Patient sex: M
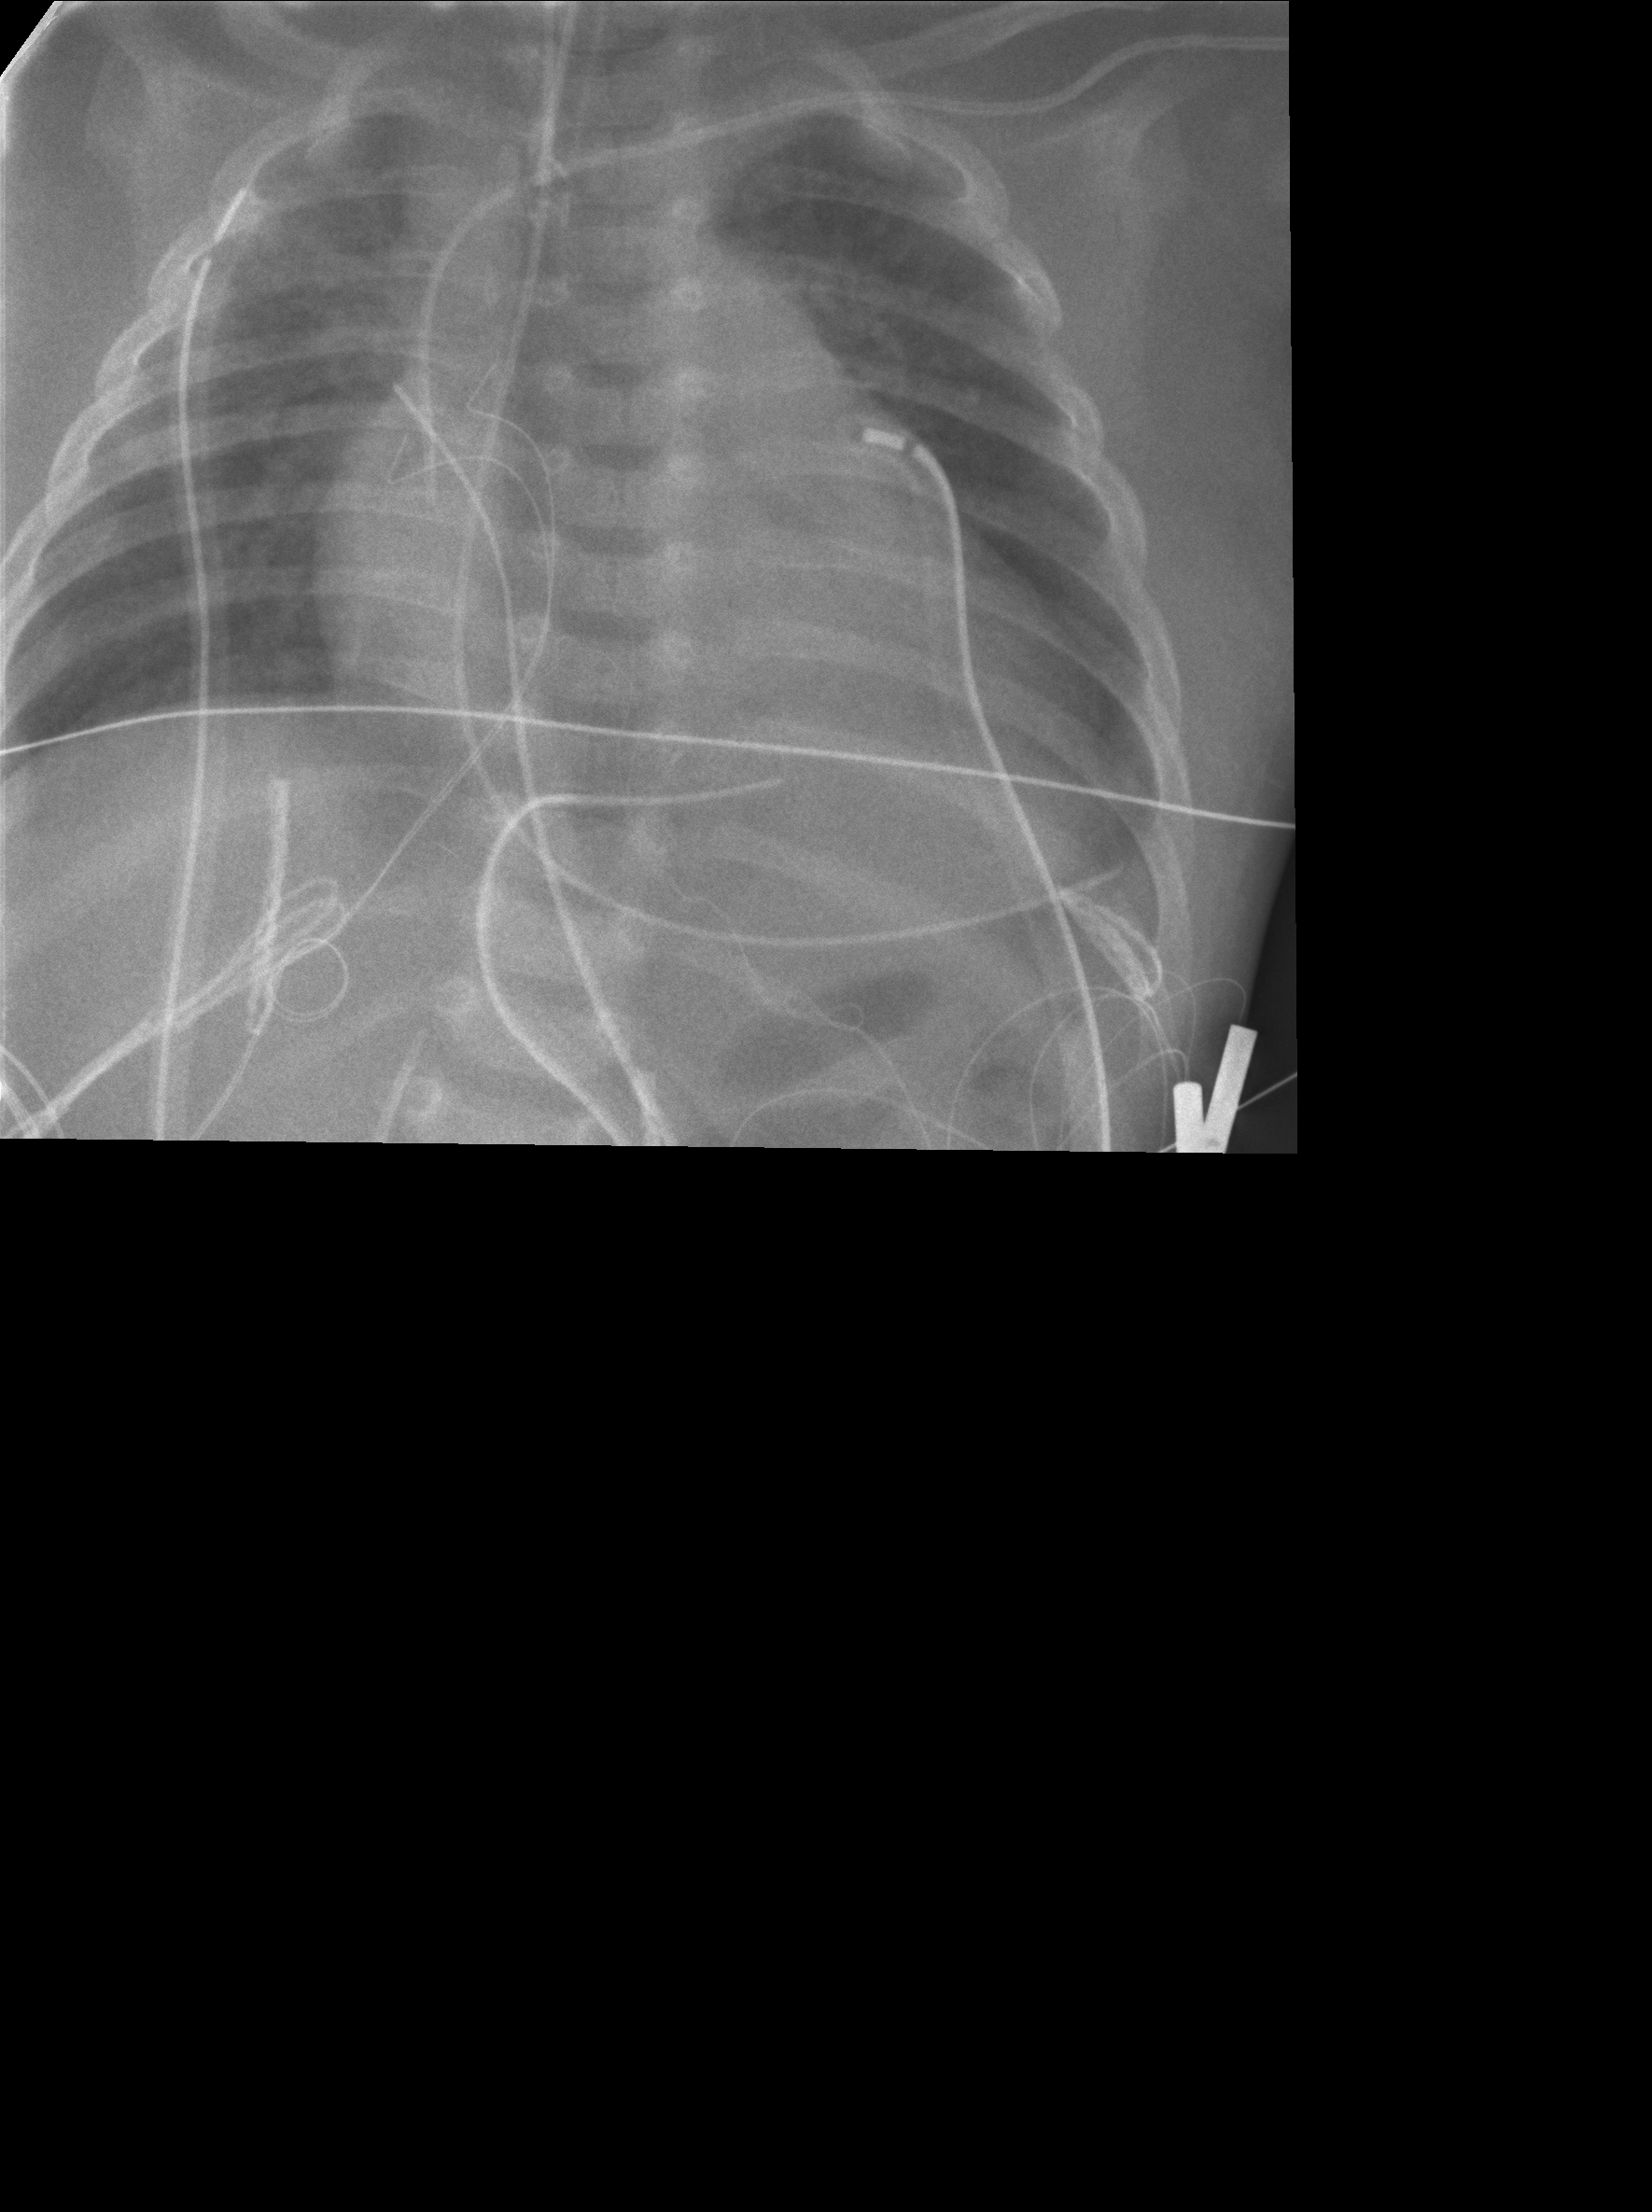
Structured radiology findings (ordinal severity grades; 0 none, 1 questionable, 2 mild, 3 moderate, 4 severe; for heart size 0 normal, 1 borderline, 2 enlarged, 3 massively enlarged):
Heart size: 0
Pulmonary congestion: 0
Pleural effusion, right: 0
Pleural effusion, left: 0
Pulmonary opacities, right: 2
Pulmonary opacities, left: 2
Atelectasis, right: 0
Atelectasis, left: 0